Question: How can I do a 'SELECT' where I get the 'DISTINCT' result based on the 'FromLinkID' AND 'ToLinkID' together?
If I have a 'List' with the following data, how could I get what I am after in LINQ?

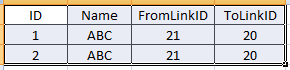
Answer: '''
SELECT DISTINCT FromLinkId, ToLinkId
FROM mytable
'''
To select one record per '(FromLinkId, ToLinkId)' (that with the least 'id'), assuming 'SQL Server':
'''
SELECT *
FROM (
SELECT *, ROW_NUMBER() OVER (PARTITION BY FromLinkId, ToLinkId ORDER BY id) AS rn
FROM mytable
) q
WHERE rn = 1
'''